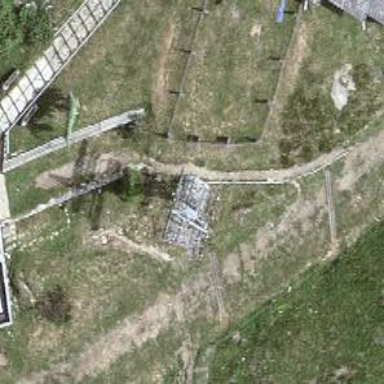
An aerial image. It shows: Pylon used for aerialway.